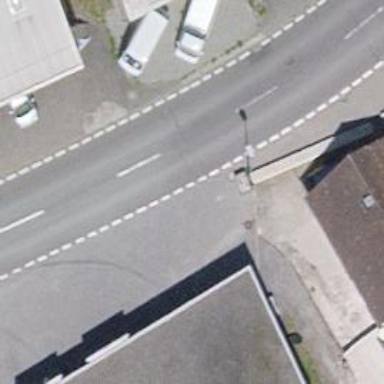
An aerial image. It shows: Secondary road with asphalt surface.